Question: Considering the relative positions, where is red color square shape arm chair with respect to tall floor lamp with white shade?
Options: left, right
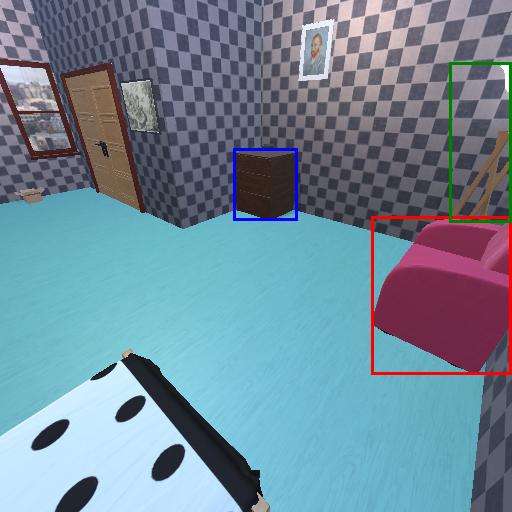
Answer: left